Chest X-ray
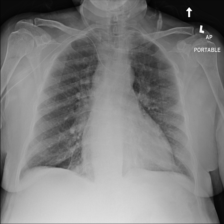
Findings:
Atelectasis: negative
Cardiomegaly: negative
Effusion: negative
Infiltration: negative
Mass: negative
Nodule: negative
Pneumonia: negative
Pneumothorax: negative
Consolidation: negative
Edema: negative
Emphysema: negative
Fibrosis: negative
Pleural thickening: negative
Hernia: negative